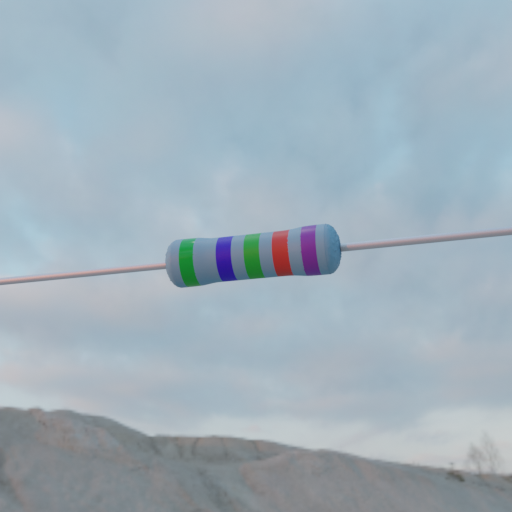
Resistor colour bands (in order): green, blue, green, red, violet